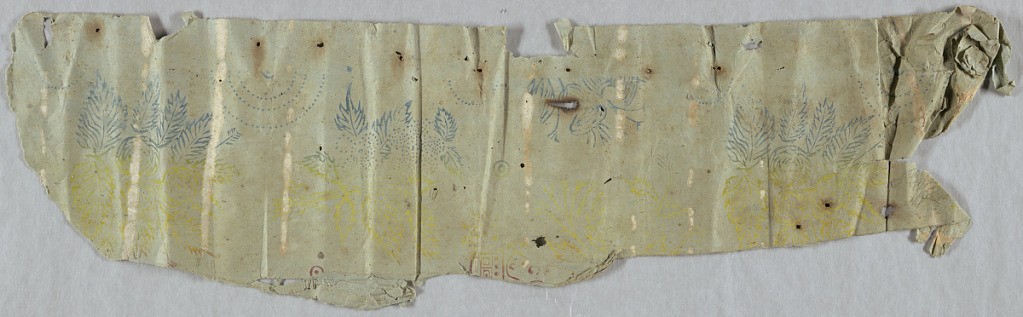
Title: Sidewall
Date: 1820–40
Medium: Machine printed on continuous paper
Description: Irisé or rainbow paper. Motifs include bouquets in baskets, or perhaps potted plants, stylized floral sprigs and dotted bullseye pattern. Printed in red, yellow and blue on ungrounded blue-green paper.